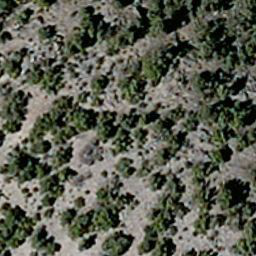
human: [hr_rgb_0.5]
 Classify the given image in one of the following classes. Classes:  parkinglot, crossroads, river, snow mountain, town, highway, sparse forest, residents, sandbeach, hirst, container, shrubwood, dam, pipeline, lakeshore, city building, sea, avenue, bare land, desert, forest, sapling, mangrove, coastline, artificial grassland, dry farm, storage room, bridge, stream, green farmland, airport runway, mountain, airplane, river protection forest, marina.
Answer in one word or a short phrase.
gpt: sparse forest